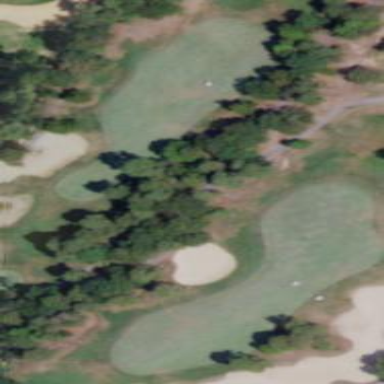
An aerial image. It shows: Golf fairway in the image.